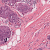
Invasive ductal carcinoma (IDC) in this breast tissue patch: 0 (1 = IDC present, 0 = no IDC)